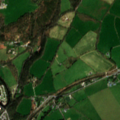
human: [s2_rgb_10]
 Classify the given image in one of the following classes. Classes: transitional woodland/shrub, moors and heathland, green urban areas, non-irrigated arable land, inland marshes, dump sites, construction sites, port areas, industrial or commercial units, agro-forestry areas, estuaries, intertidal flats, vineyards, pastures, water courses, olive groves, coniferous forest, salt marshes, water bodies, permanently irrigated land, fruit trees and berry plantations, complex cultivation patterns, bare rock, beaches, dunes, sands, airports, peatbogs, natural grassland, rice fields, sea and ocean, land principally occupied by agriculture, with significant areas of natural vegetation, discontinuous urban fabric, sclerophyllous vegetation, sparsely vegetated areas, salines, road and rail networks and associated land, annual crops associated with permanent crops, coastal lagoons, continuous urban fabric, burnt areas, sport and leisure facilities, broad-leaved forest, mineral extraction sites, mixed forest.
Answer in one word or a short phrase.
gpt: discontinuous urban fabric, non-irrigated arable land, pastures, broad-leaved forest, mixed forest